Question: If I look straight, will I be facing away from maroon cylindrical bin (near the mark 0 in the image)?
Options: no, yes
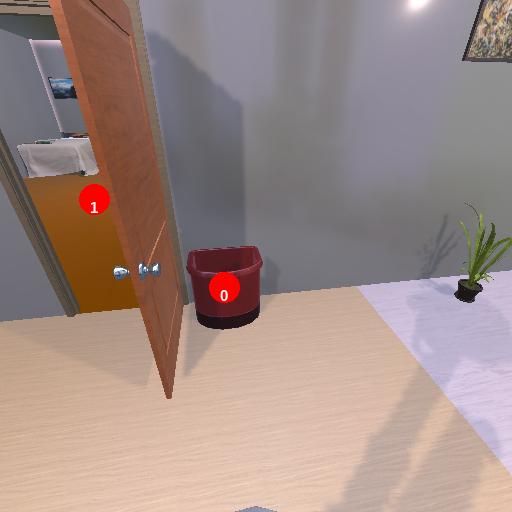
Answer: no